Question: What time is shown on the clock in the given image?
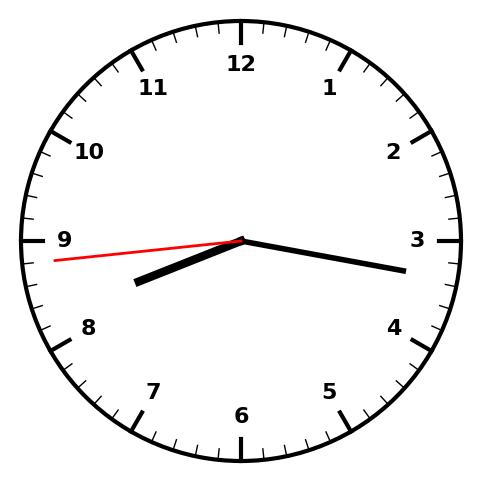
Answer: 08:16:44